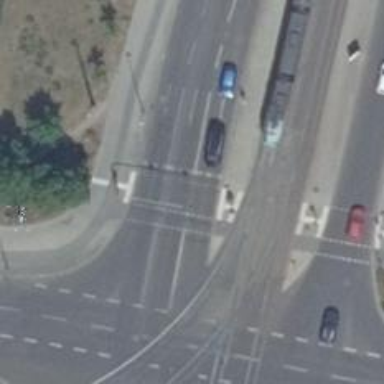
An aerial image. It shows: Traffic signals at road crossing.